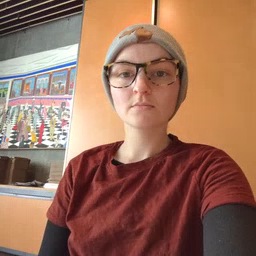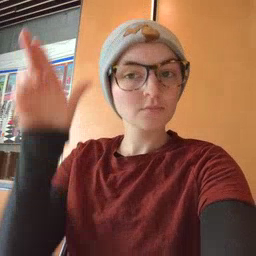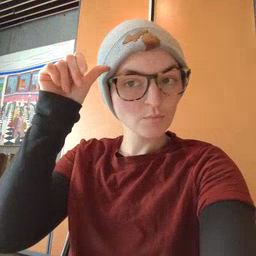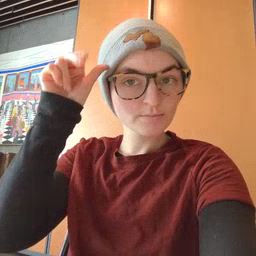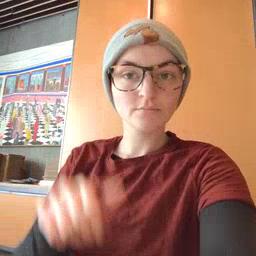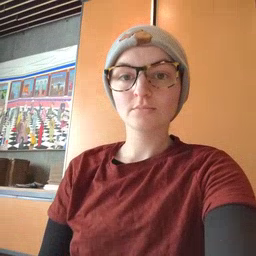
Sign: horse